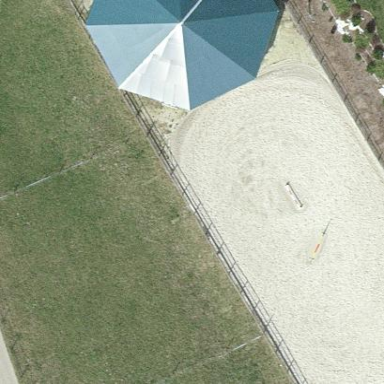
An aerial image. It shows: Equestrian pitch for leisure land activities.